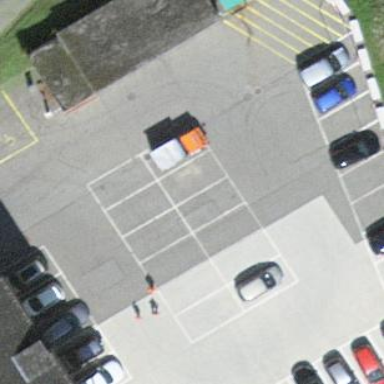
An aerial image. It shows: Parking area with surface.